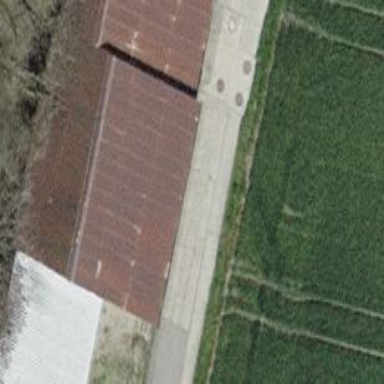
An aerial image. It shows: Building with tiled roof.